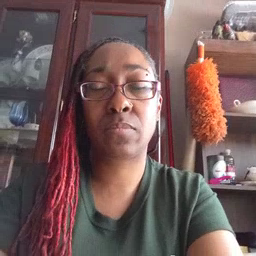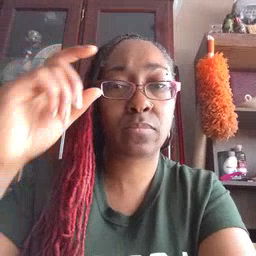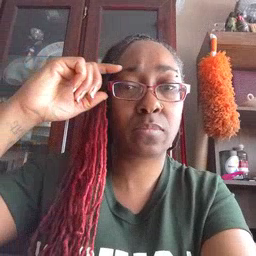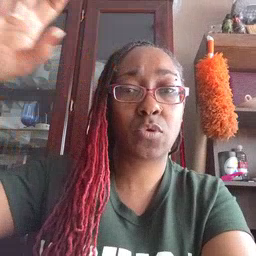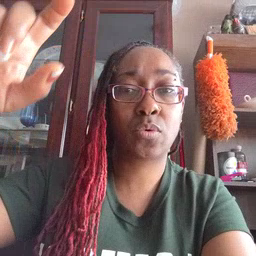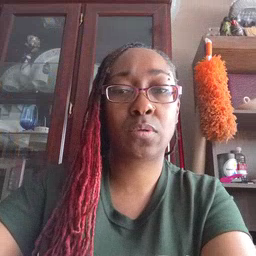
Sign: moon